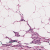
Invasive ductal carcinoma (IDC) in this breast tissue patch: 1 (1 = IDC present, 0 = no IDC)